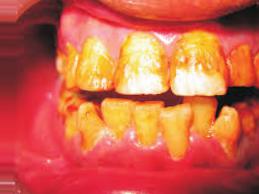
Condition: Tooth Discoloration